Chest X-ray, AP view. Patient: 32 years old, sex F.
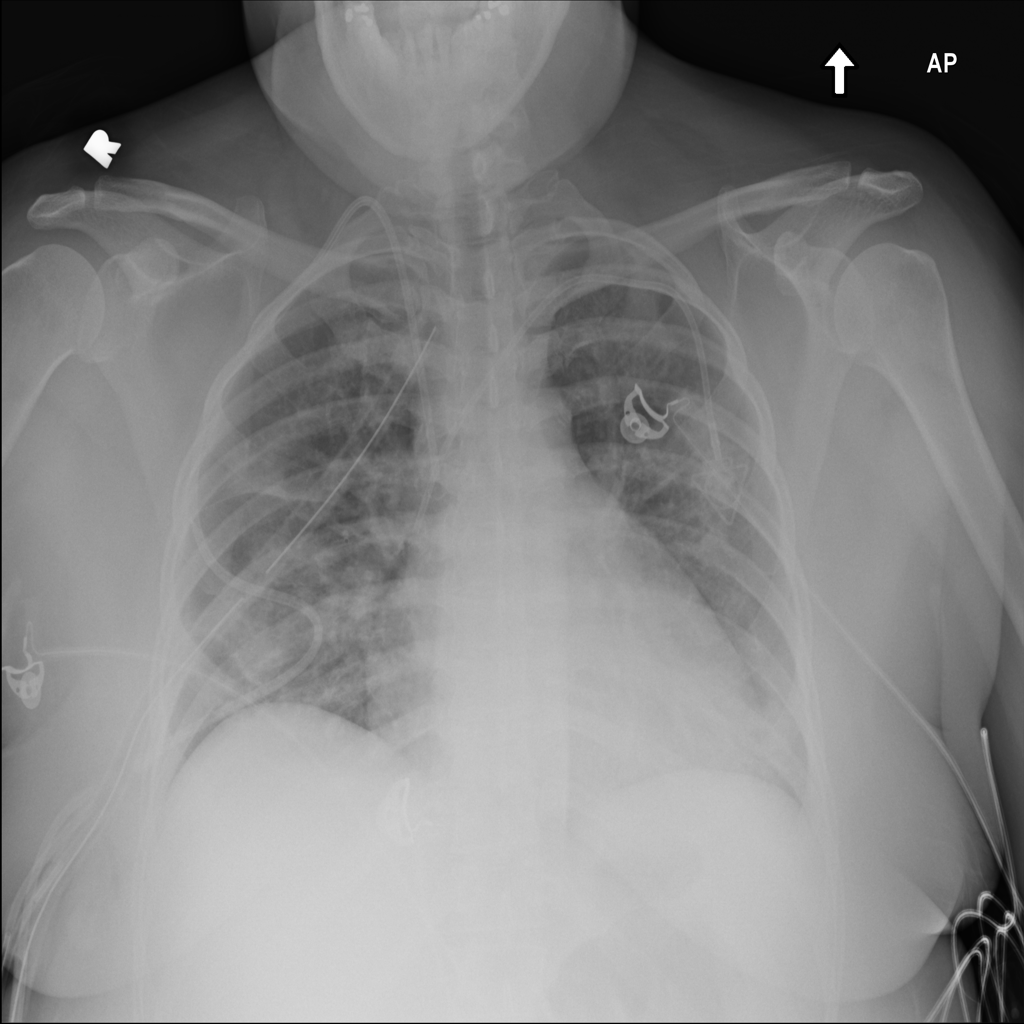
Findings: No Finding